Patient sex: F
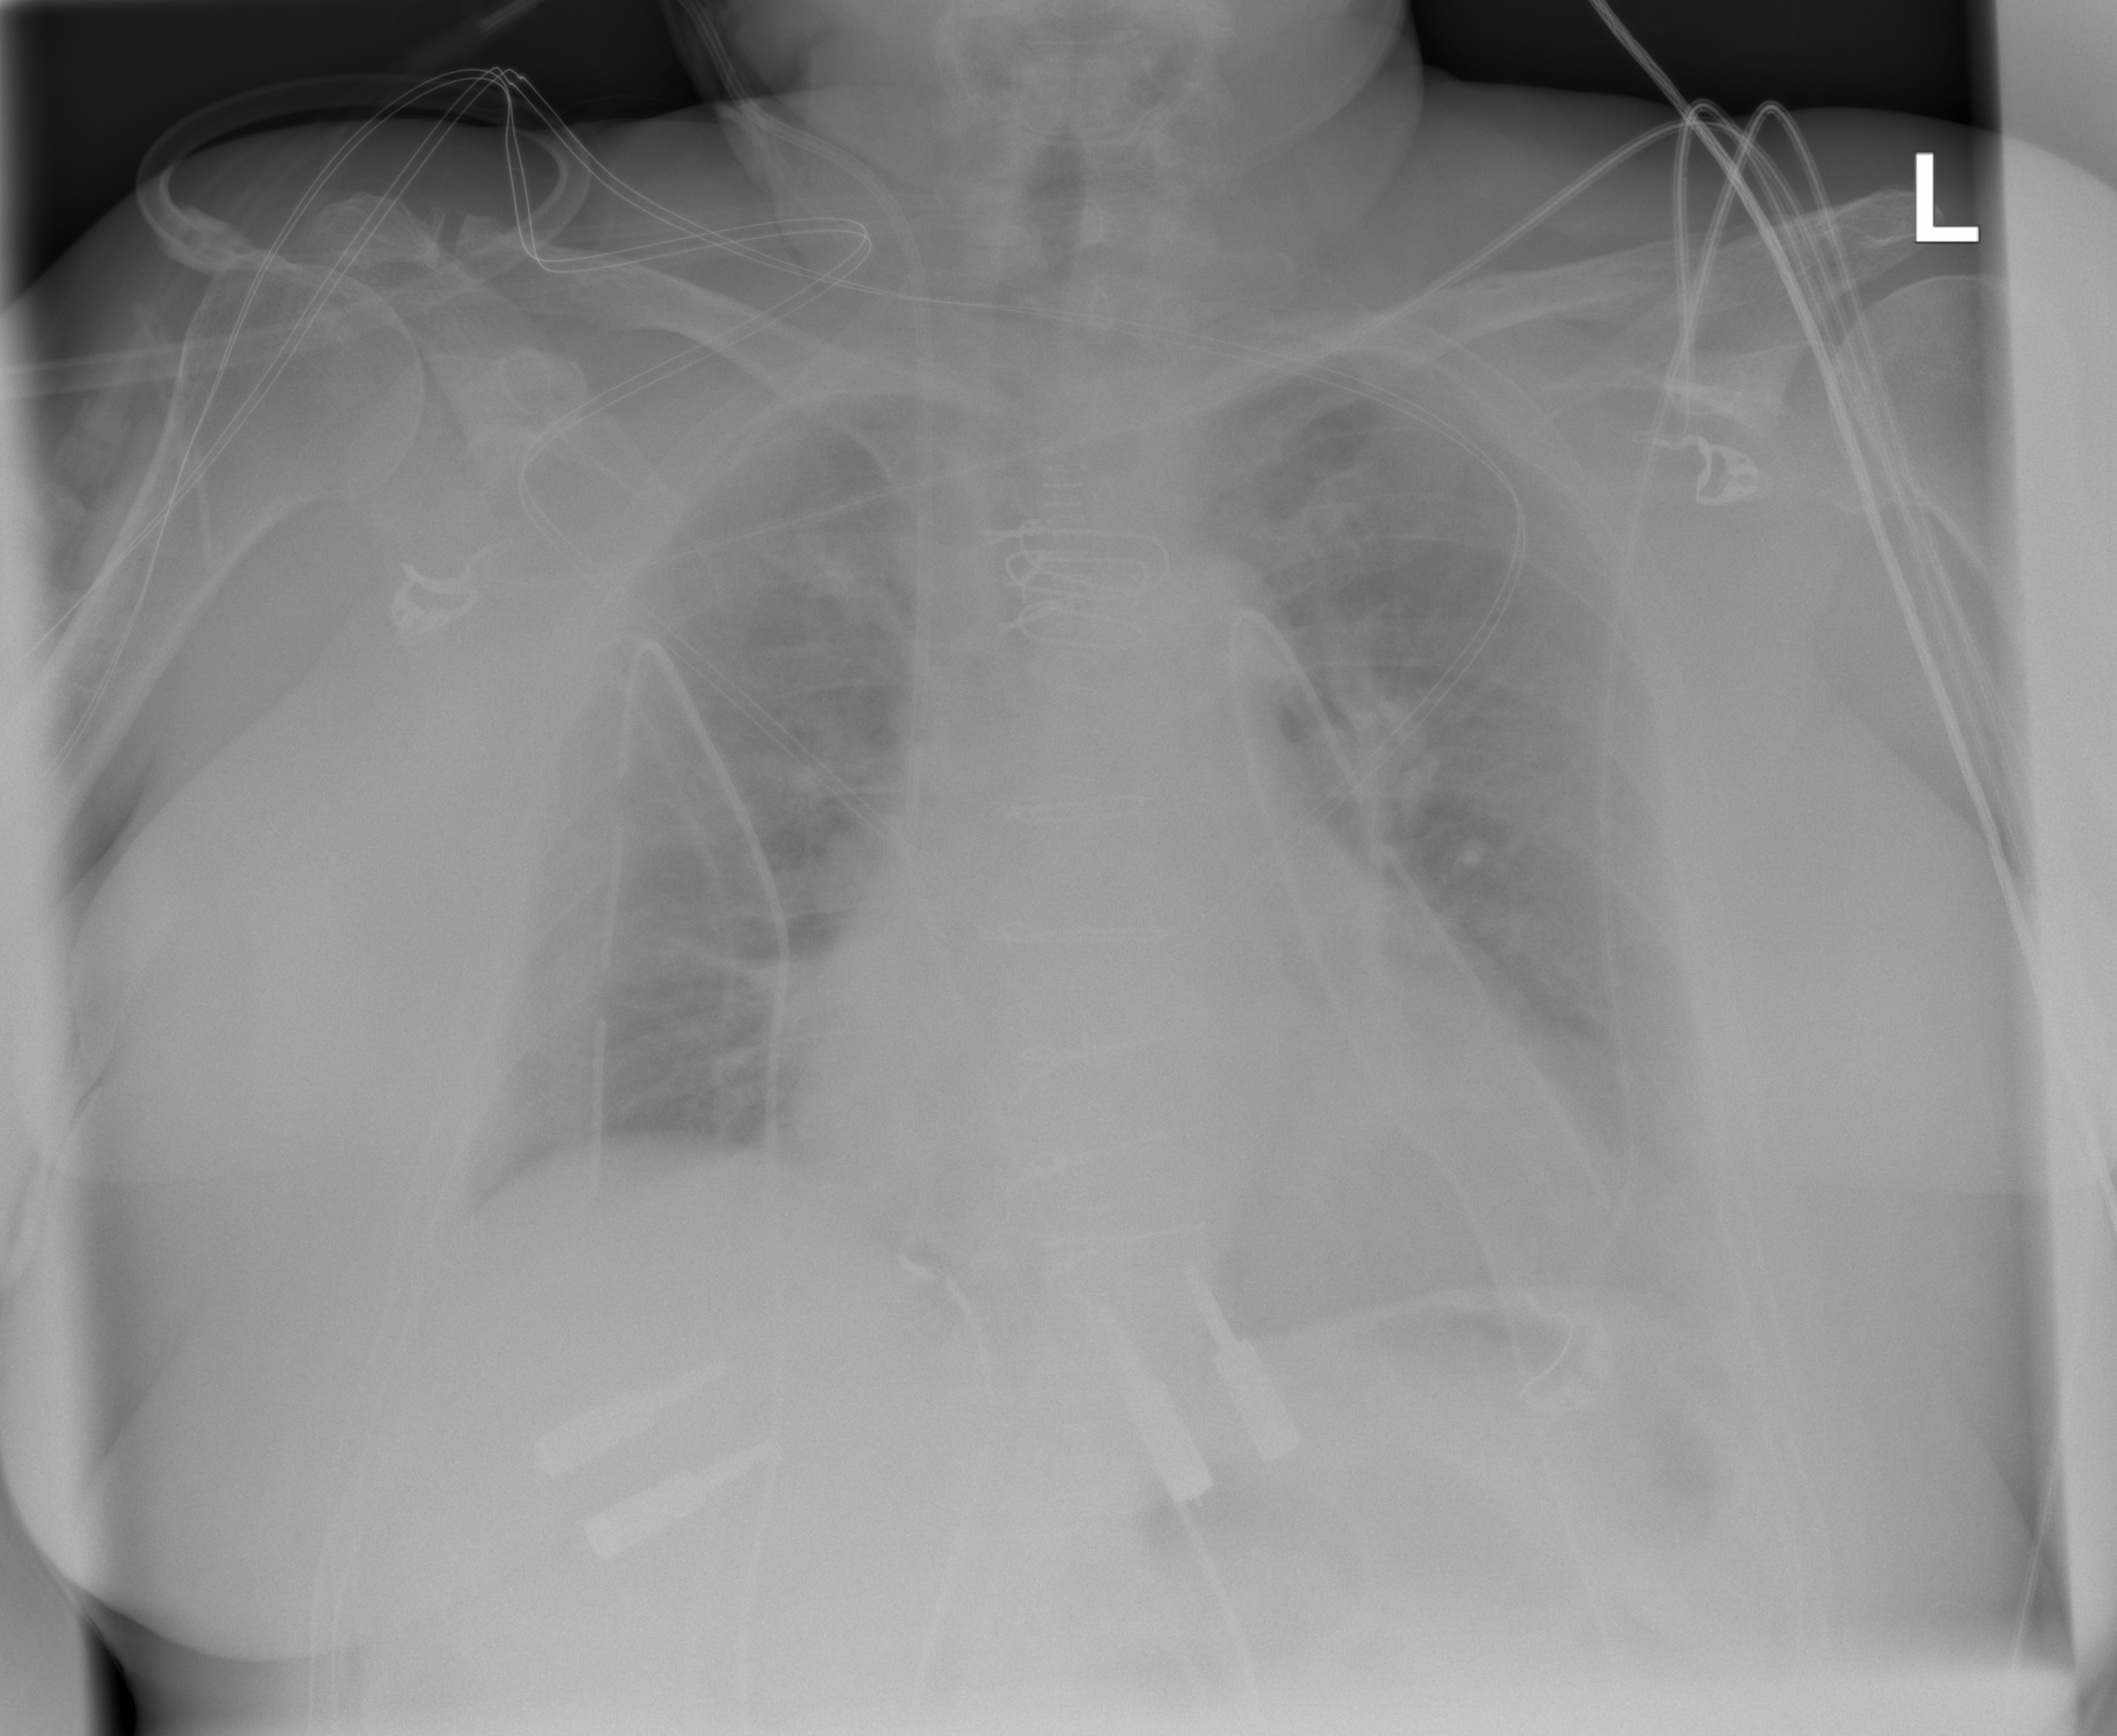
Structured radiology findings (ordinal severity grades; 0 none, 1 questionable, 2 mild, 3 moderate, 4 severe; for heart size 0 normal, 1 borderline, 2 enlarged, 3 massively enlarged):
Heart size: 2
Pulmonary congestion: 2
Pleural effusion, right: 0
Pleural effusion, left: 0
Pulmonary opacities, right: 0
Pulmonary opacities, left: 0
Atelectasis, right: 0
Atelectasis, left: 0